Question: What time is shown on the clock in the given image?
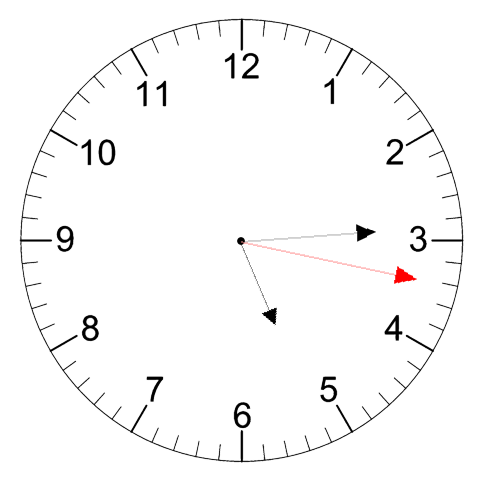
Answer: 05:14:17